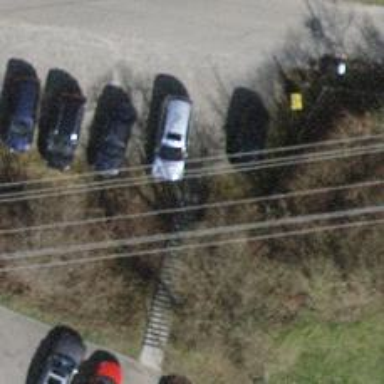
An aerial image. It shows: Set of steps on the road.